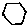
Label: hexagon